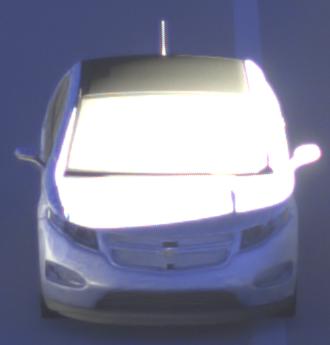
Make: Chevrolet
Model: Volt
Detailed model: Volt
Model produced from: 2011/11
Model produced until: 2014/08
Doors: 5
Color: white
Road condition: dry road
Daytime: sunrise or sunset
Contrast: high contrast